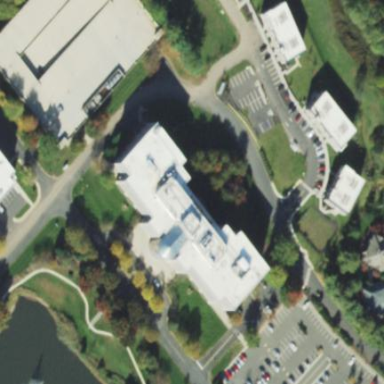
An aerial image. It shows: Building.